Question: In the 'General Link' field content author will set some class.
I want to change the class while rendering, so I used the reflector and got the code of 'Link.cs' and trying to extend the 'PopulateParameters' method and looks like 'this.CssStyle' and 'this.CssClass' are always blank. Is there any way to get the value of class entered in the 'General Link' field?

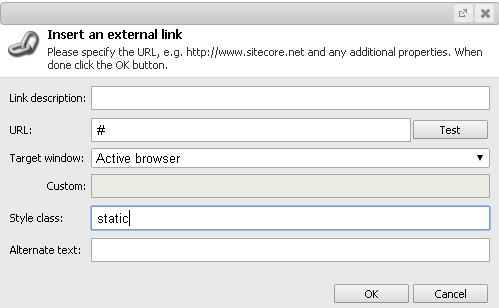
Answer: Cast your field to 'LinkField' class and use 'Class' property:
'''
LinkField field = Sitecore.Context.Item.Fields["Link"];
string cssClass = field.Class;
'''
---
**EDIT: **
If you want to change behaviour of Sitecore 'sc:link' to change css class of every link, you need to add your own processor to the 'renderField' pipeline:
'''
public class UpdateLinkClass
{
public void Process(Sitecore.Pipelines.RenderField.RenderFieldArgs args)
{
if (args != null && (args.FieldTypeKey == "link" || args.FieldTypeKey == "general link"))
{
Sitecore.Data.Fields.LinkField linkField = args.Item.Fields[args.FieldName];
if (!string.IsNullOrEmpty(linkField.Class))
{
args.Parameters["class"] = linkField.Class + "-custom";
}
}
}
}
'''
and register it before 'GetLinkFieldValue' processor:
'''
<processor type="My.Assembly.Namespace.UpdateLinkClass, My.Assembly" />
<processor type="Sitecore.Pipelines.RenderField.GetLinkFieldValue, Sitecore.Kernel" />
'''